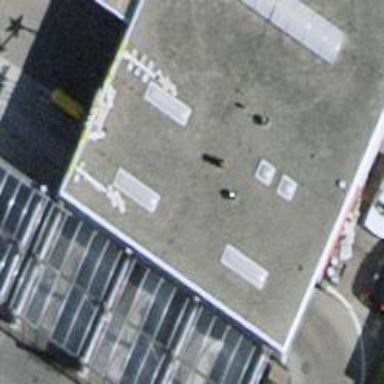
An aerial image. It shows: Car wash facility.